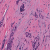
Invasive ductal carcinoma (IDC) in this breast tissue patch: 1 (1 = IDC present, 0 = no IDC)